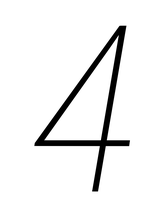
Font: Roboto-Italic_Condensed_Thin_Italic